Field crop: maize
Growth stage: 2
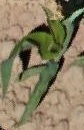
Species: maize